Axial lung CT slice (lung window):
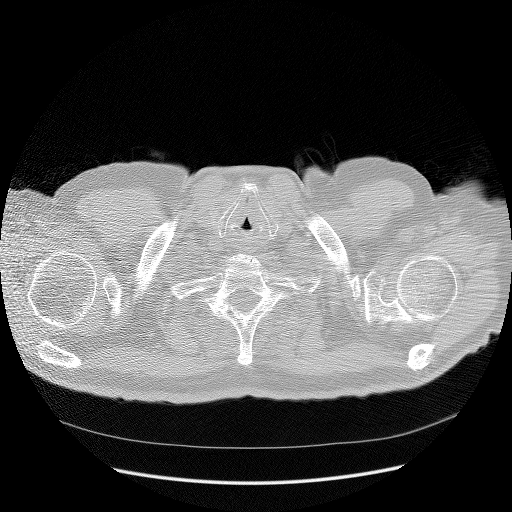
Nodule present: no